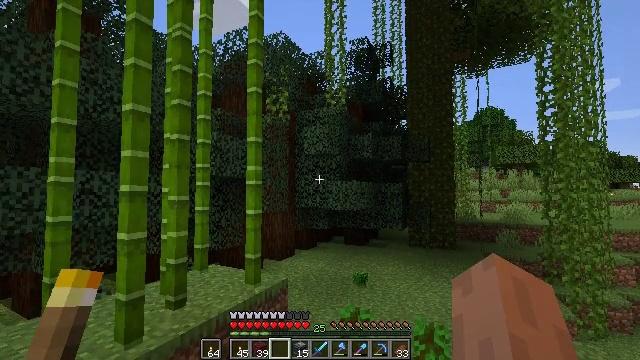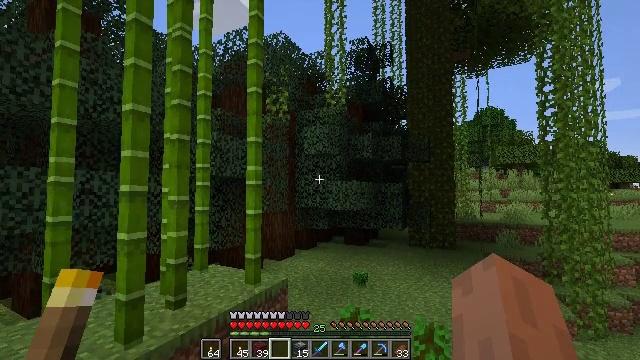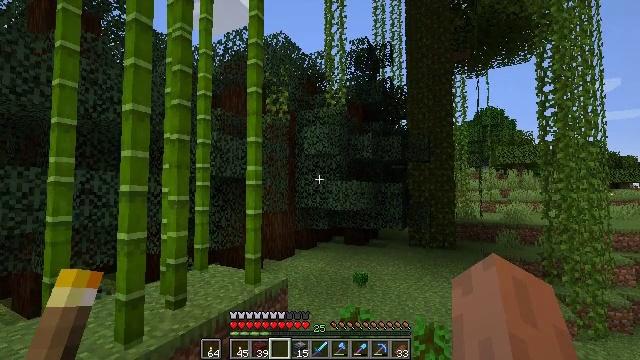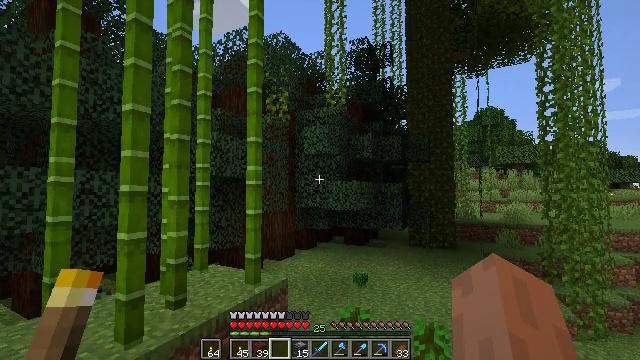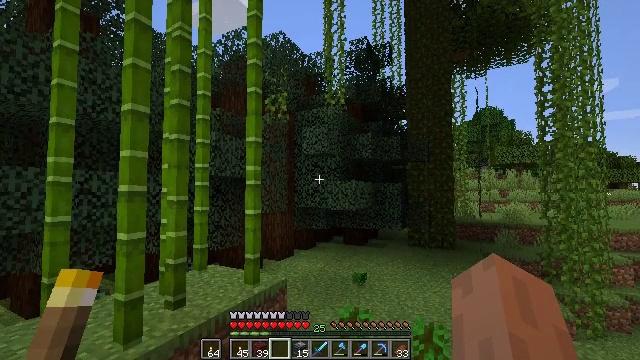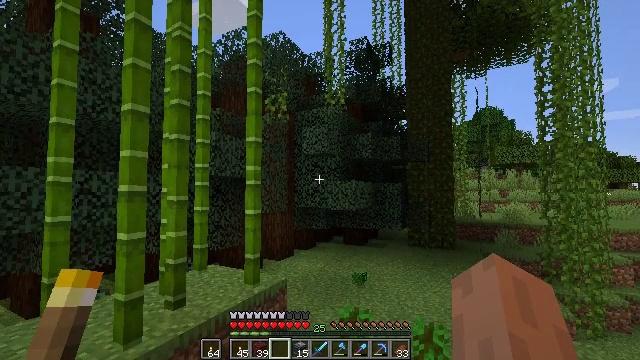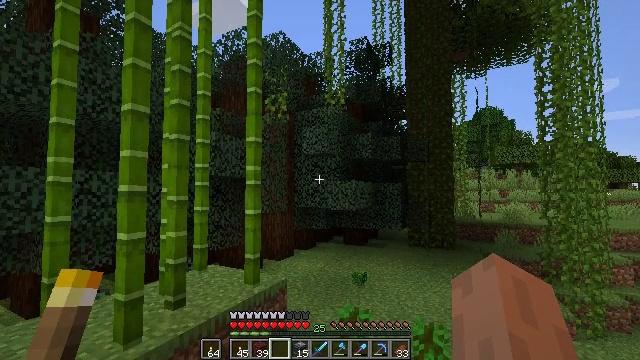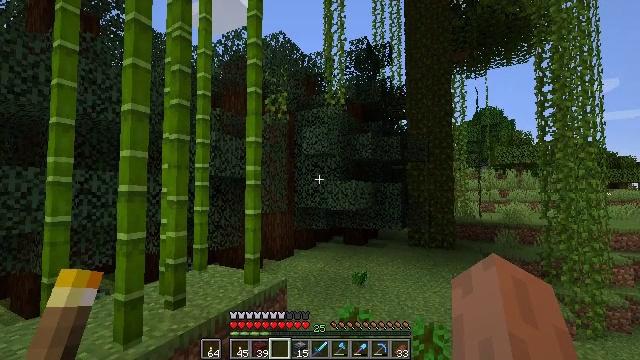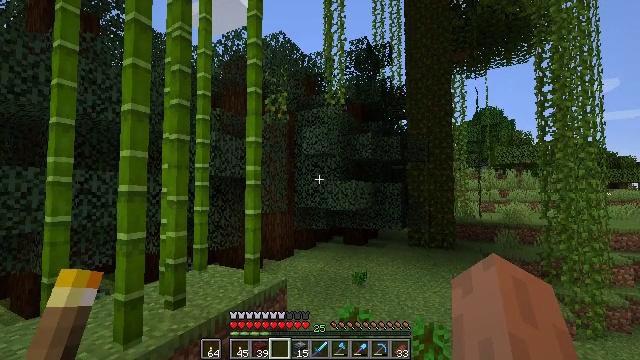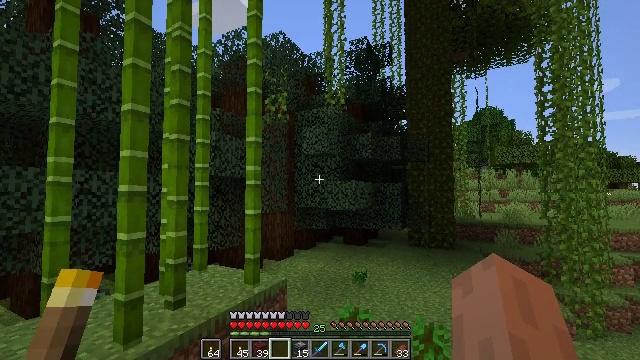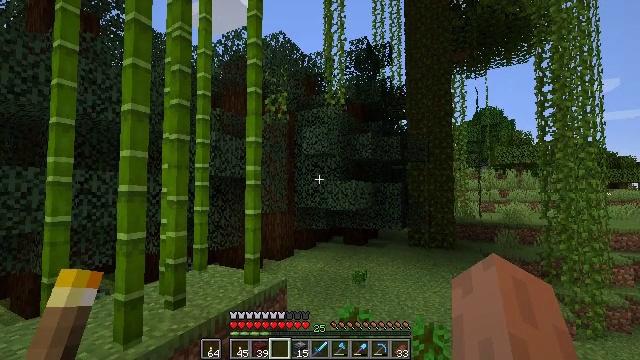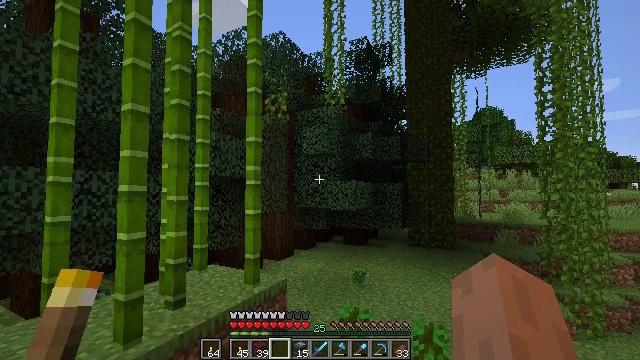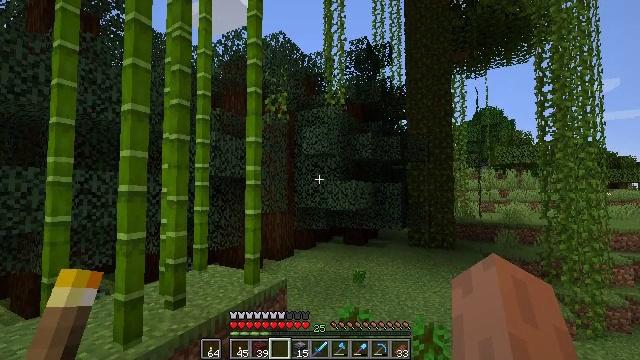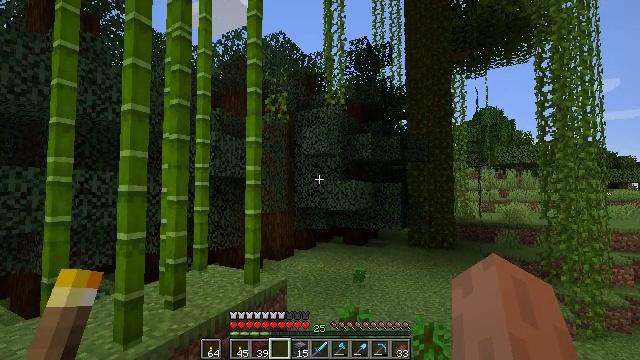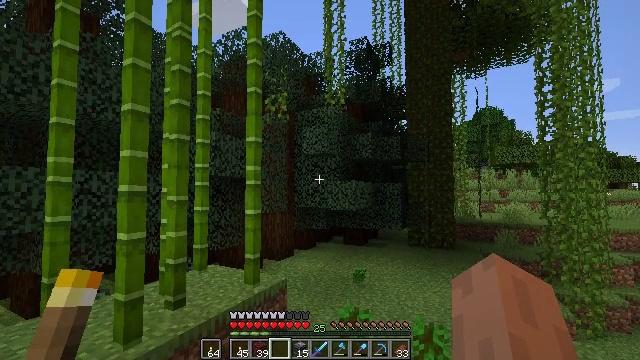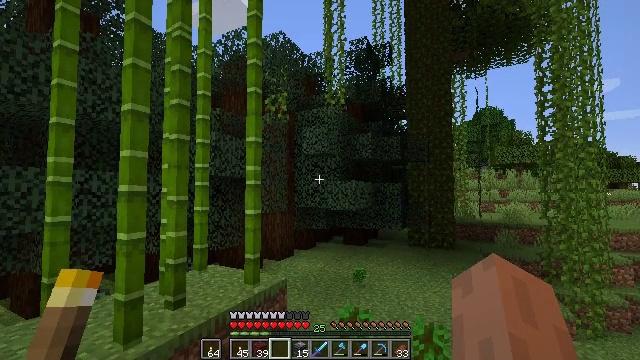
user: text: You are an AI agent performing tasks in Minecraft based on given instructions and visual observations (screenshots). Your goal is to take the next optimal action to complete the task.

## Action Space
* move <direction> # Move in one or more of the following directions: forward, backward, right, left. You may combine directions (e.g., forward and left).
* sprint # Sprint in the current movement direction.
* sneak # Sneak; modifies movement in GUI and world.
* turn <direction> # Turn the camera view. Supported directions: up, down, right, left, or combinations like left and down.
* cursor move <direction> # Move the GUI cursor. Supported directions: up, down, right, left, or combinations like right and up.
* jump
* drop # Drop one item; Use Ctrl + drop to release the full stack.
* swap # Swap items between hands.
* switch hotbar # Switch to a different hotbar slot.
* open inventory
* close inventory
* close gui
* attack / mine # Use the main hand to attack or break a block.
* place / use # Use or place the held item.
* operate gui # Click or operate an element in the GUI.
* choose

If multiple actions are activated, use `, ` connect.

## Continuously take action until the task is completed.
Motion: motion action
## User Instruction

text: Break the jungle leaves with your hand or shears.
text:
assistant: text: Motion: no_op
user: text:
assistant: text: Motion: no_op
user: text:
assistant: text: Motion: no_op
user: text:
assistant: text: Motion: no_op
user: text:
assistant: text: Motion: no_op
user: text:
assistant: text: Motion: no_op
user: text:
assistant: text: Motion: no_op
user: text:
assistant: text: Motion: no_op
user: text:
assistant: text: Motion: no_op
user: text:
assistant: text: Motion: no_op
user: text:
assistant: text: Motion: no_op
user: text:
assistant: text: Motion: no_op
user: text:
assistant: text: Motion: no_op
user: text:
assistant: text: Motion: no_op
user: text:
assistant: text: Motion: no_op
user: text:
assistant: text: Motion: no_op
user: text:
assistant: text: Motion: no_op
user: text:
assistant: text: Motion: no_op
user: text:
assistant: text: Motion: no_op
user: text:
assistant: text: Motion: turn up
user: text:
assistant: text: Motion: no_op
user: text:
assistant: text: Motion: turn right
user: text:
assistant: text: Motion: no_op
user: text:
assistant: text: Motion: turn right
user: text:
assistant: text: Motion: no_op
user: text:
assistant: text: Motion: no_op
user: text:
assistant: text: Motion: no_op
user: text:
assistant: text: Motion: no_op
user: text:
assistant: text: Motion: no_op
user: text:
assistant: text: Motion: no_op